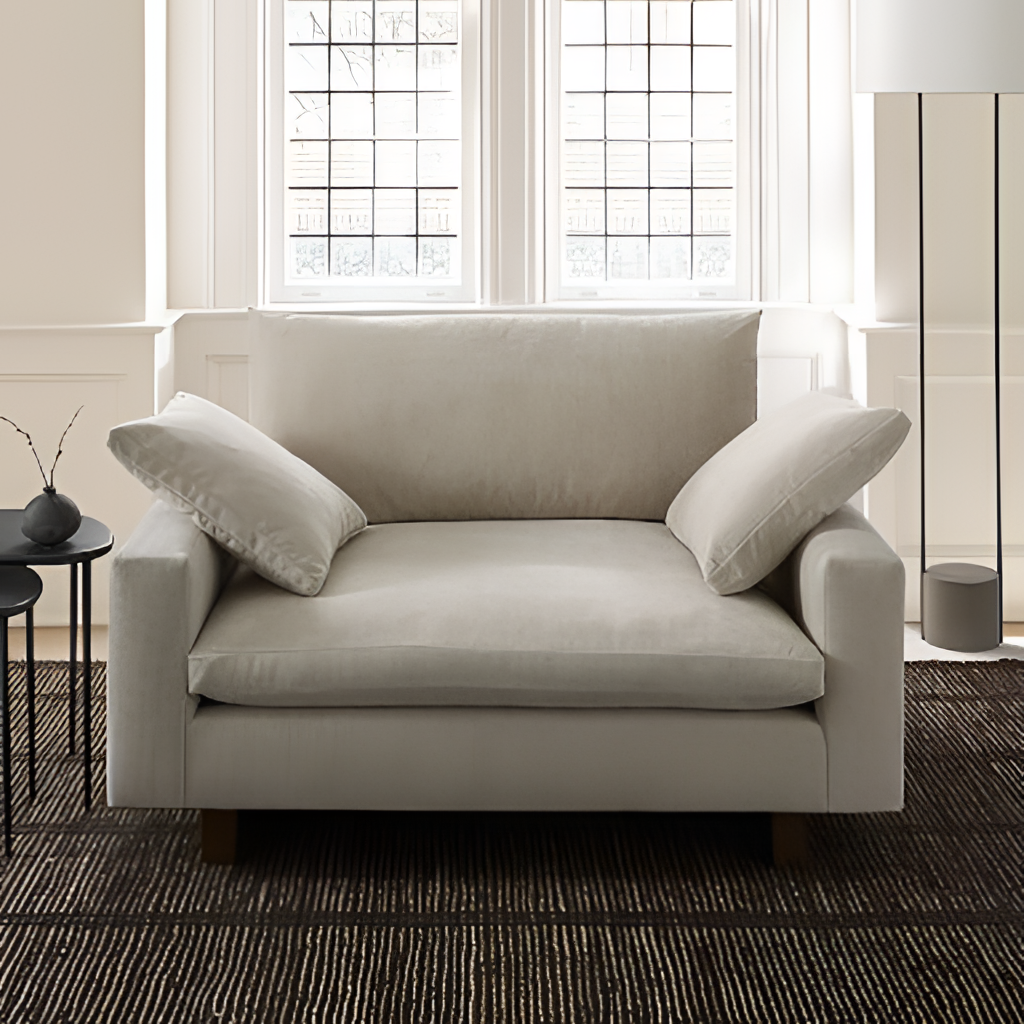
beige fabric armchair, living room, paint wallpaper, with solid pattern, modern, carpet flooring, with stripe pattern